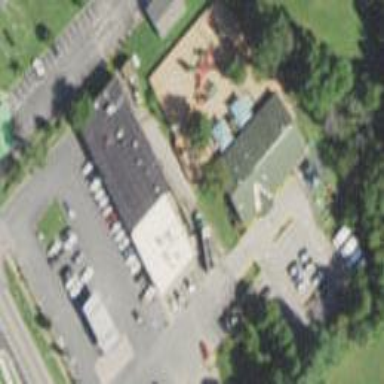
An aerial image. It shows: Retail building.